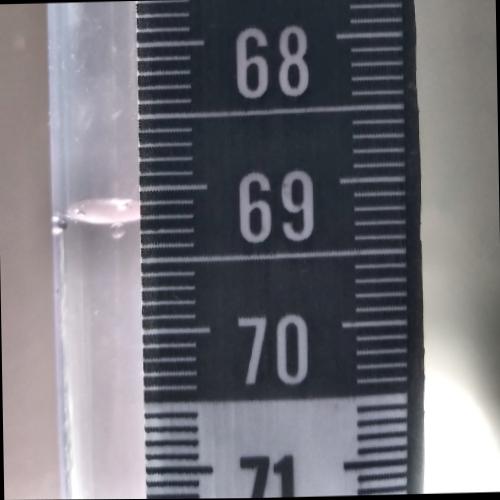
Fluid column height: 69.2 cm